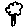
Label: tree